Question: When I click the 'Home' button on my site (beta.tradeacademy.org/dashboard), it shows the links and search box without the css for a split second - as shown in the attached image. Can anyone explain why this happens?
Thanks in advance.
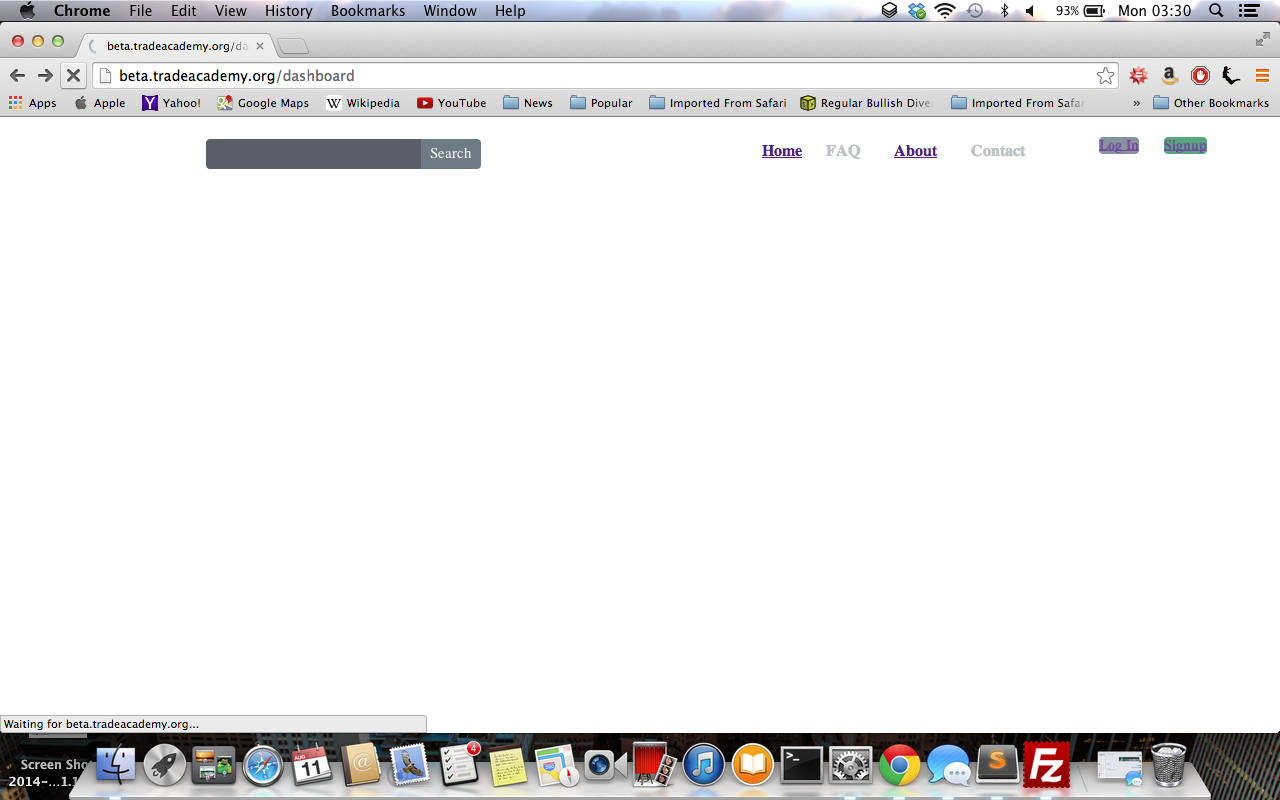
Answer: That's called <URL>.
Your CSS files are being fetched much later. Please refer the waterfall.
Try to fetch the CSS in the 'html head'.